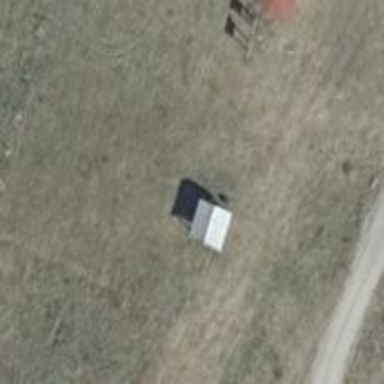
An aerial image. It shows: Picnic shelter provides comfortable rest area.